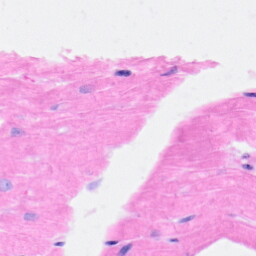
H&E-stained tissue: Heart